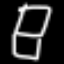
Label: chair